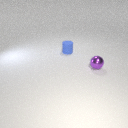
small blue rubber cylinder behind small purple metal sphere